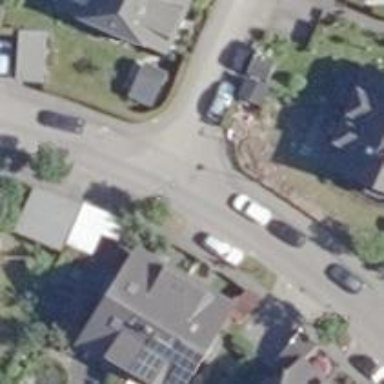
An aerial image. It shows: Residential road with asphalt surface. There are sidewalks on both sides of the road.